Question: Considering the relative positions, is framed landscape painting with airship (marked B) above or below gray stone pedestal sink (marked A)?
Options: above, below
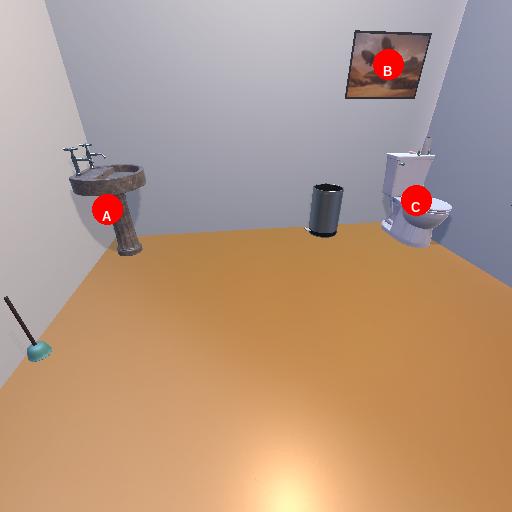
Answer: above